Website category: university
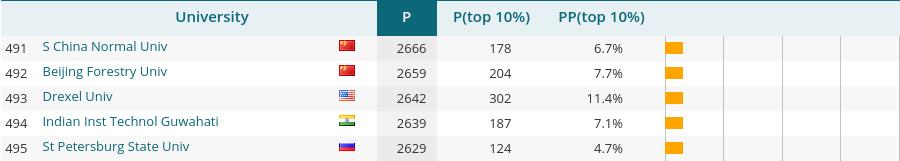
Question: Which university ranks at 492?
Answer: Beijing Forestry Univ

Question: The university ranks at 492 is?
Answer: Beijing Forestry Univ

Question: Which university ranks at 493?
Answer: Drexel Univ

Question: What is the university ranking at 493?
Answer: Drexel Univ

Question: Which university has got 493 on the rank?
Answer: Drexel Univ

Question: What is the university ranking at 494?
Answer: Indian Inst Technol Guwahati

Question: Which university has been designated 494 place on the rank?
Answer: Indian Inst Technol Guwahati

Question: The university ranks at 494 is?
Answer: Indian Inst Technol Guwahati

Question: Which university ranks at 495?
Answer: St Petersburg State Univ

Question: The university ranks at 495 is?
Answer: St Petersburg State Univ

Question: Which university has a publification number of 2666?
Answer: S China Normal Univ

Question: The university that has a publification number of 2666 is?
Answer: S China Normal Univ

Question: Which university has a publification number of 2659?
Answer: Beijing Forestry Univ

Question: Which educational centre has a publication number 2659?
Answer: Beijing Forestry Univ

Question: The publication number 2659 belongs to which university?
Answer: Beijing Forestry Univ

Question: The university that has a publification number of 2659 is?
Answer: Beijing Forestry Univ

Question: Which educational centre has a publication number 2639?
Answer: Indian Inst Technol Guwahati

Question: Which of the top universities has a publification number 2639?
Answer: Indian Inst Technol Guwahati

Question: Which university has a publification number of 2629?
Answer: St Petersburg State Univ

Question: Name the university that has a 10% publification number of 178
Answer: S China Normal Univ

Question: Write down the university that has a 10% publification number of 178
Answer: S China Normal Univ

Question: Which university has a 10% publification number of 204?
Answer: Beijing Forestry Univ

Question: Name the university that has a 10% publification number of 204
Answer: Beijing Forestry Univ

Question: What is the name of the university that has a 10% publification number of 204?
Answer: Beijing Forestry Univ

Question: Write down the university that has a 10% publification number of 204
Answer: Beijing Forestry Univ

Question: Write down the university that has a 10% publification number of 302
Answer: Drexel Univ

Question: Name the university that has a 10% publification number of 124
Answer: St Petersburg State Univ